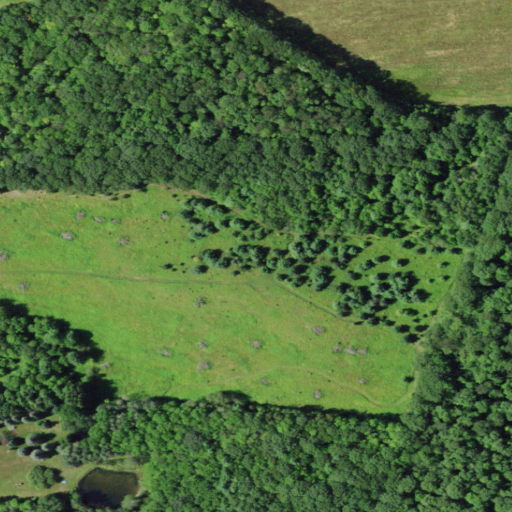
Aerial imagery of mountain in New York named Lane Hill containing deciduous forest, pasture, cultivated crops, mixed forest, and evergreen forest